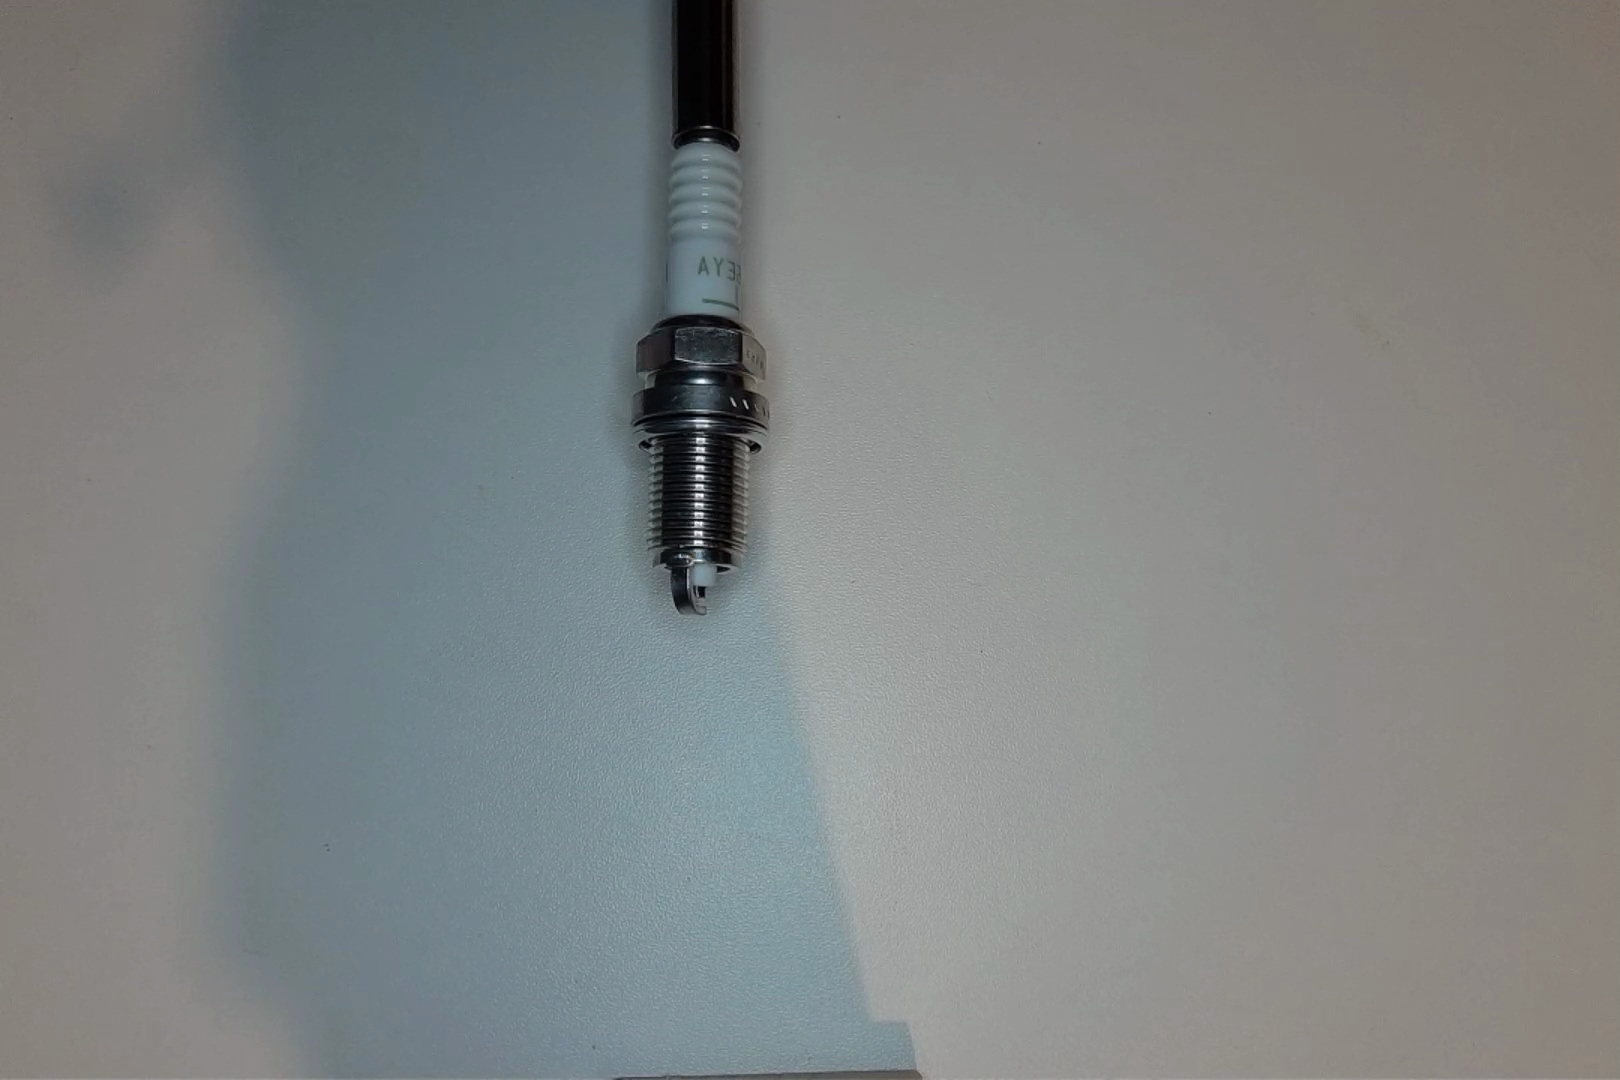
Label: normal